Breast ultrasound image
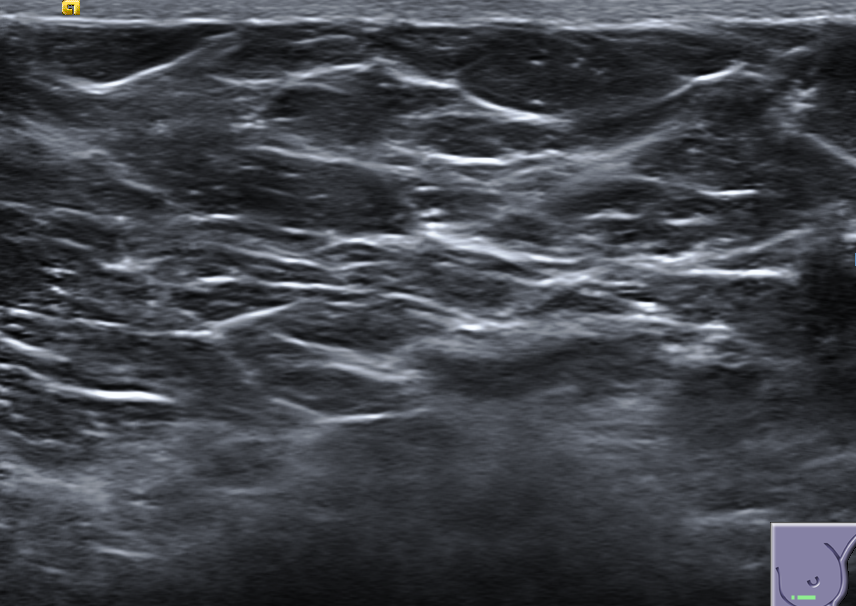
Diagnosis: normal